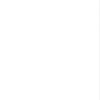
Label: dusty